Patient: sex M, age 43
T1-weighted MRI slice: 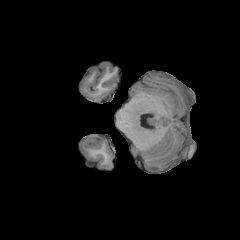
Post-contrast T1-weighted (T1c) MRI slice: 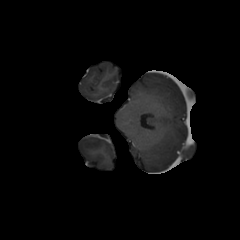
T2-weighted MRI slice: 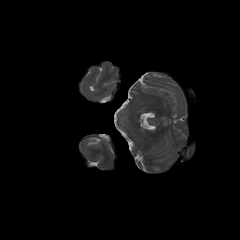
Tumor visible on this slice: no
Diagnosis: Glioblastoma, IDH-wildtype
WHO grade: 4